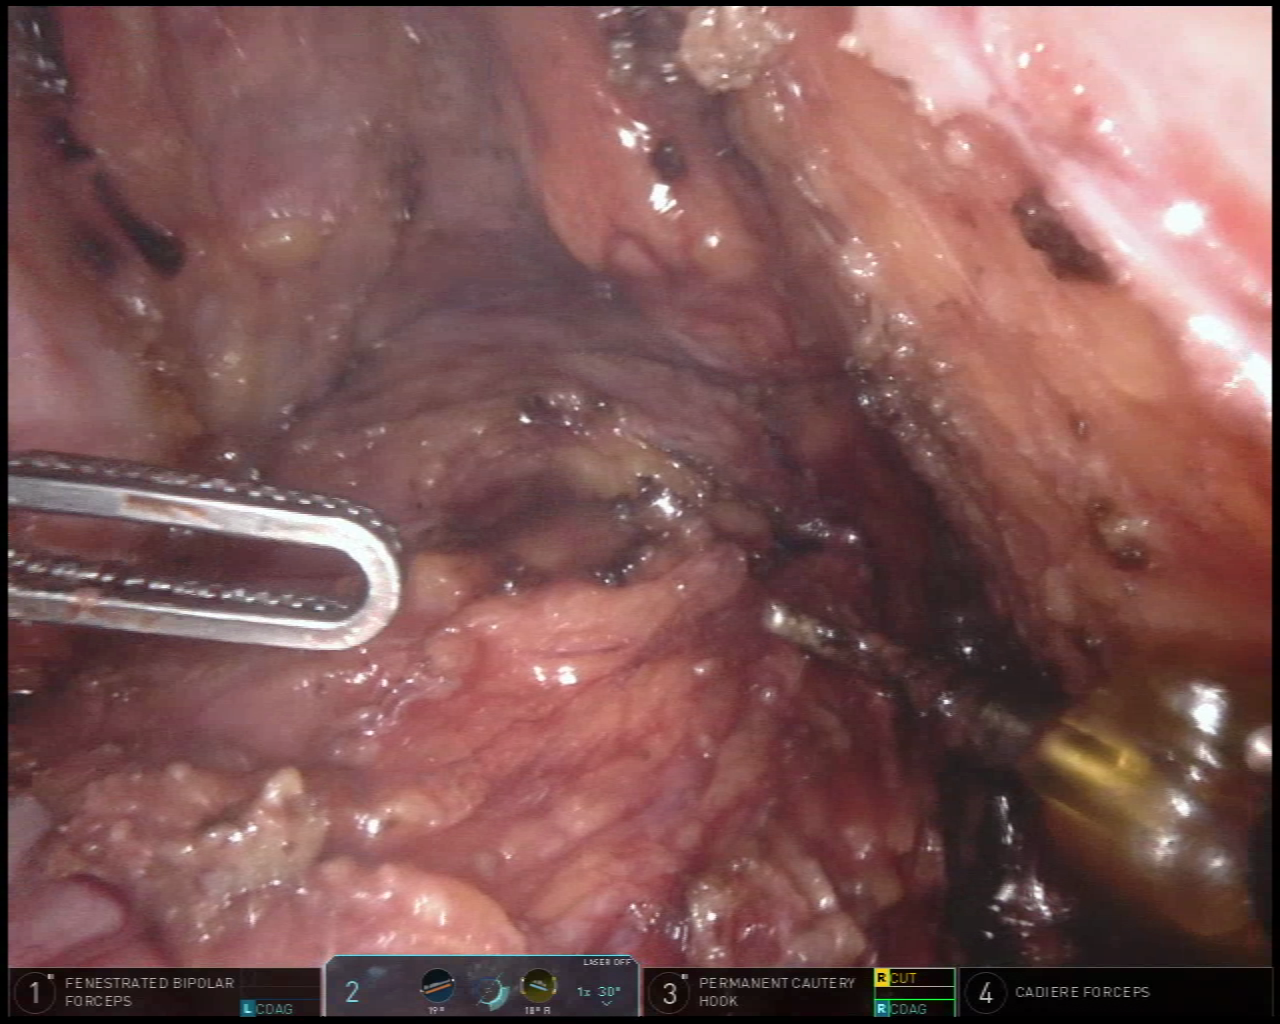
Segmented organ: vesicular_glands
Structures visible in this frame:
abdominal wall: no
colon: no
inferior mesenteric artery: no
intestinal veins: no
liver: no
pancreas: no
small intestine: no
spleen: no
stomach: no
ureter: no
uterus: no
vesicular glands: yes